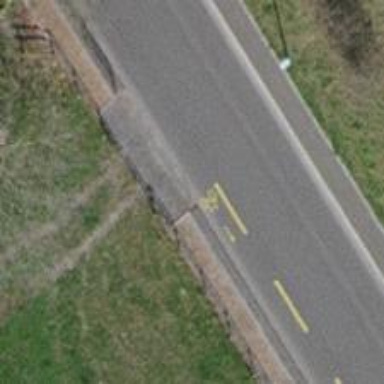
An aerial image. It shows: Residential road with asphalt surface. Sidewalk is present on the left side.